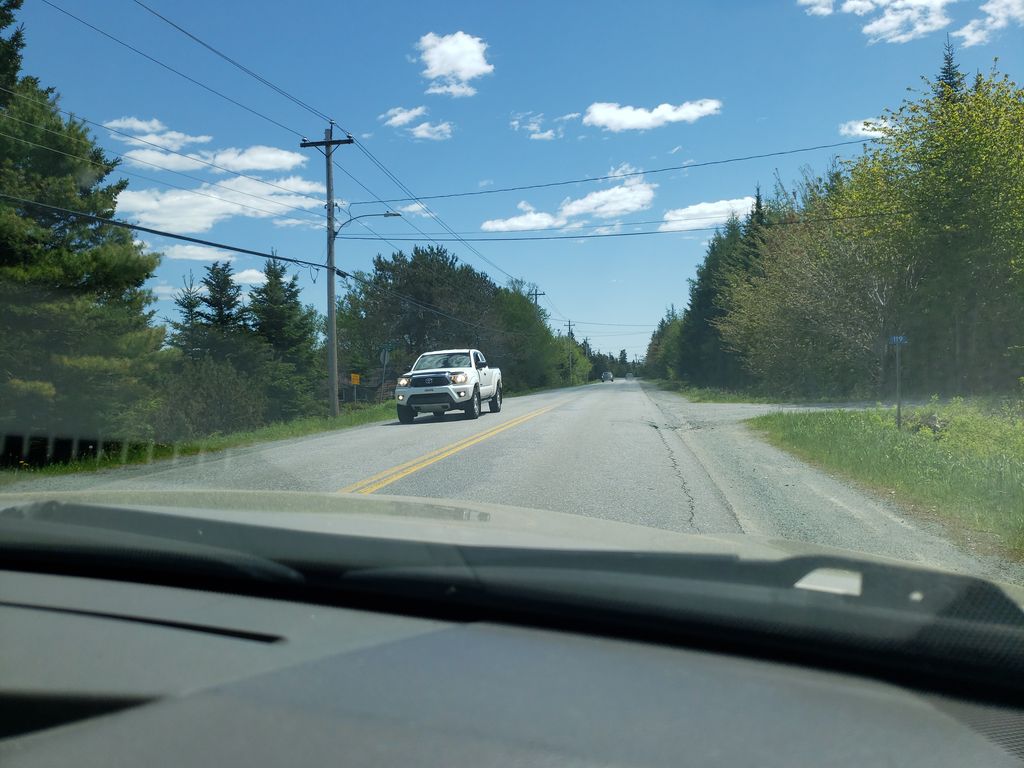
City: halifax